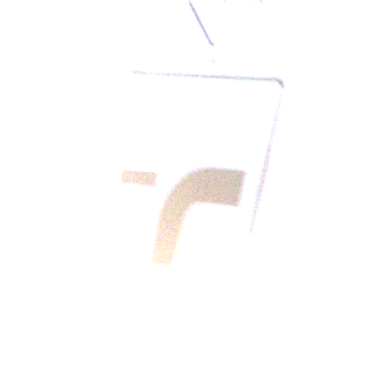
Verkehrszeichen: VerlaufVorfahrtsstrasse9
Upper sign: Vorfahrtsstrasse
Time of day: Night
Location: Outdoor (Nature)
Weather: Overcast
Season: NotSpecified
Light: Artificial